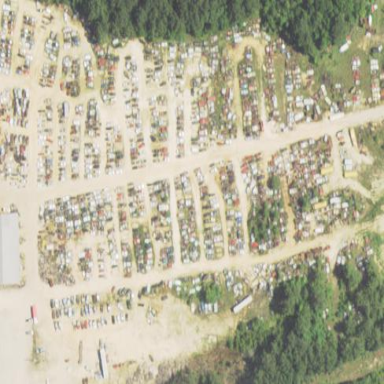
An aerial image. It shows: Industrial area designated as scrap yard.